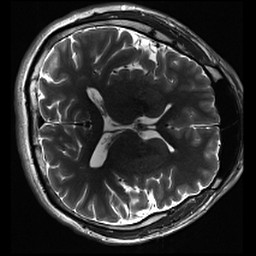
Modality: inplaneT2
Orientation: axial